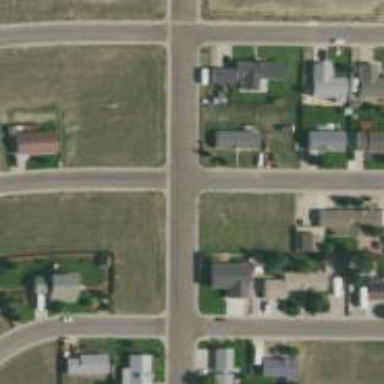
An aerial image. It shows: Residential road.